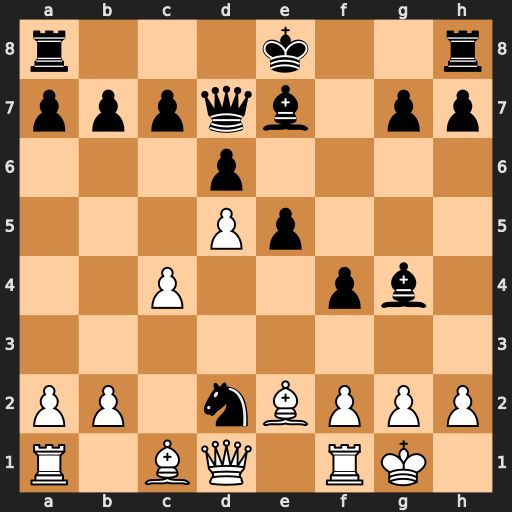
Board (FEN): r3k2r/pppqb1pp/3p4/3Pp3/2P2pb1/8/PP1nBPPP/R1BQ1RK1
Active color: w
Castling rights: kq
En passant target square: -
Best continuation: Bxg4 Qxg4 Qxg4